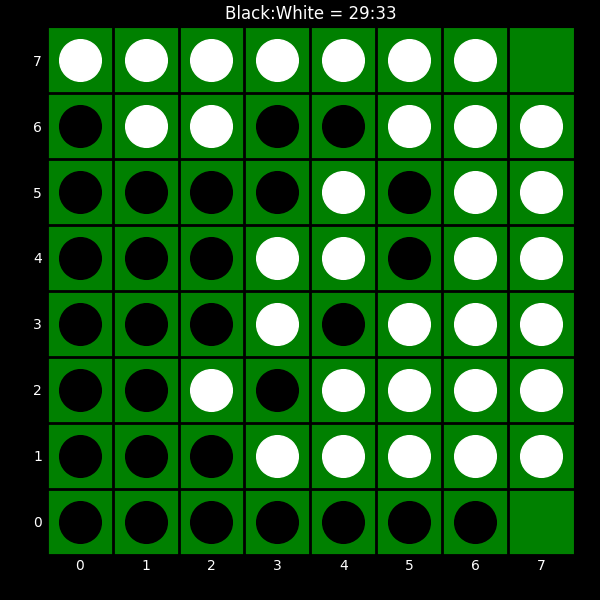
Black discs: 29
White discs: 33